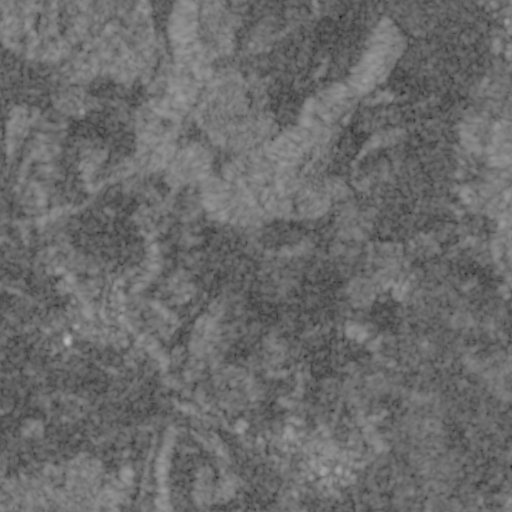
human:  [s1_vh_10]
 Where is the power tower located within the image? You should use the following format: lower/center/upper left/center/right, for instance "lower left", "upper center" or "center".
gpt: The power tower is located in the center right of the image.
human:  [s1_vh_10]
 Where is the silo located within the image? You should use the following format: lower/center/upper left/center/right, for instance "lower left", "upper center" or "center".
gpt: The silo is located in the lower left of the image.
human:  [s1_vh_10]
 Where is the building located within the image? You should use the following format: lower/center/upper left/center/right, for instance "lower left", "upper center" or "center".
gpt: There is no building in the image.

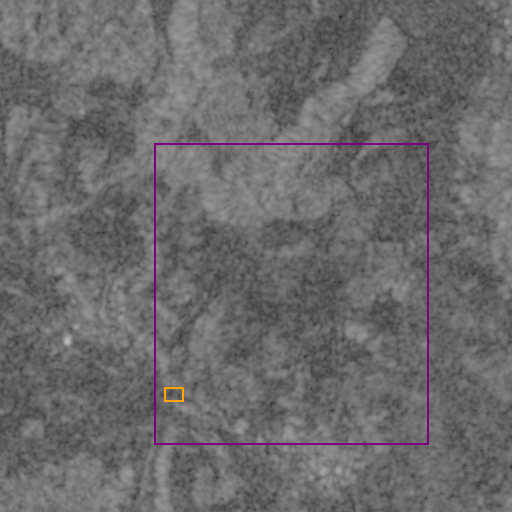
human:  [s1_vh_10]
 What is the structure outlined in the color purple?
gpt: The structure outlined in purple is a crop field.
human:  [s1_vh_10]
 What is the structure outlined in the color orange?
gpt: The structure outlined in orange is a park.
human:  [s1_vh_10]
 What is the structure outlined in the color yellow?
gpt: There is no yellow outline.